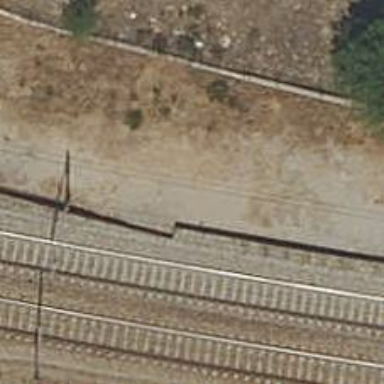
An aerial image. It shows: Abandoned railway.